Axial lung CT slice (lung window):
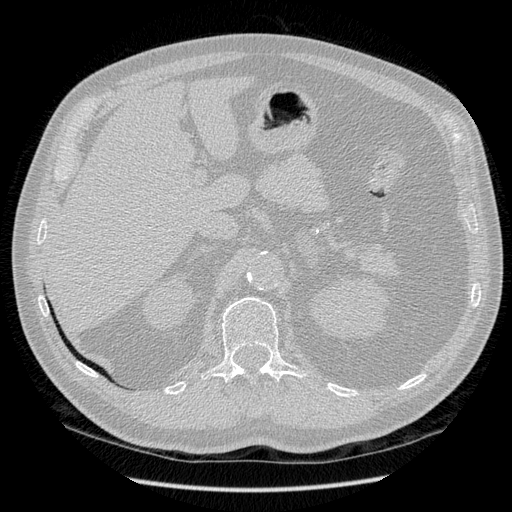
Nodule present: no